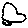
Label: car